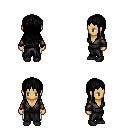
a pixel art fantasy rpg character, female body template, human, tanned skin, gray robe, white pants, black unkempt hairstyle, cloth bracers, black shoes, four views (front, back, left, right), 2x2 character sprite sheet, small pixel art, hard edges, no anti-aliasing